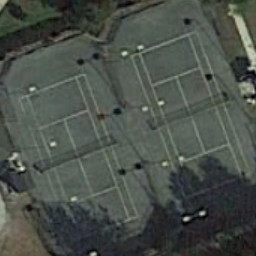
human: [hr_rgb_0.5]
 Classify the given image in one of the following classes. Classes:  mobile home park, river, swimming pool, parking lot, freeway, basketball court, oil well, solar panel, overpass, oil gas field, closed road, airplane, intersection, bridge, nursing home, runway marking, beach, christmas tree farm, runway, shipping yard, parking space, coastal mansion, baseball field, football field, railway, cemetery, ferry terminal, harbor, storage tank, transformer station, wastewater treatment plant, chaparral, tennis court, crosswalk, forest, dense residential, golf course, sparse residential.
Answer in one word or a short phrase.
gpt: tennis court